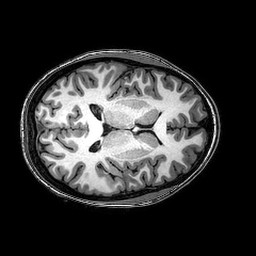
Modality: T1w
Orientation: axial
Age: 23
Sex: female
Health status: healthy
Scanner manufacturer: philips
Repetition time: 0.008217 s
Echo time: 0.00378 s